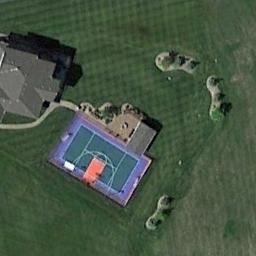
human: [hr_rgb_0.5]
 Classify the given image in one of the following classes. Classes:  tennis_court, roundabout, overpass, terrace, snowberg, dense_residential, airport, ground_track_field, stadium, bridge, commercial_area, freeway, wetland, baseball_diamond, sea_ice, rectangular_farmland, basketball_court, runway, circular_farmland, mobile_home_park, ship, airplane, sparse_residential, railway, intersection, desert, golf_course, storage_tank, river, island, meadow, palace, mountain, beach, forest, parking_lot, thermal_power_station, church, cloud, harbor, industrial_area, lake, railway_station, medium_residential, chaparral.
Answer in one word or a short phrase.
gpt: basketball_court